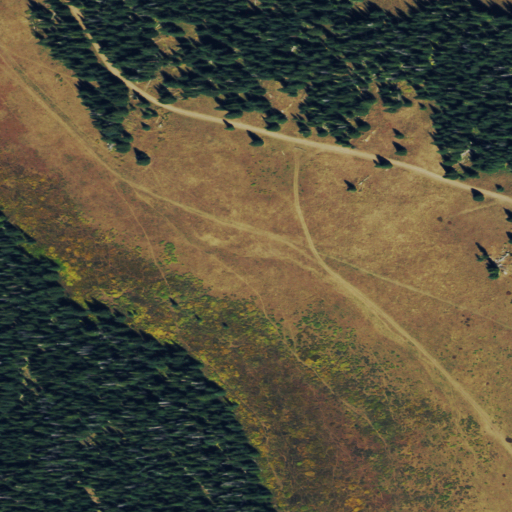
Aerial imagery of plain(s) in Colorado named Tenmile Park containing evergreen forest, shrub, woody wetlands, and grassland